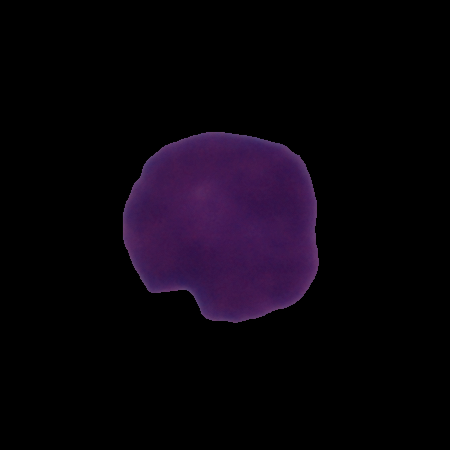
Label: cancer